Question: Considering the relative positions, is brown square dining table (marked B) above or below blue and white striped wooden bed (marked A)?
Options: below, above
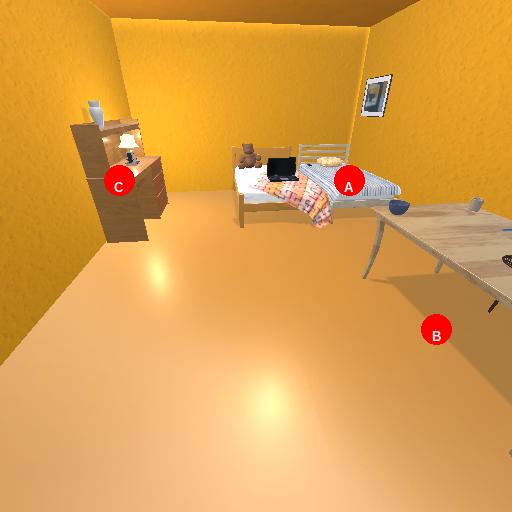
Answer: below